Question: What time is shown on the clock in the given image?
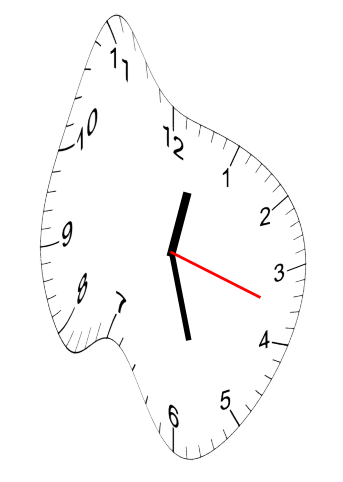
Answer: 12:27:18